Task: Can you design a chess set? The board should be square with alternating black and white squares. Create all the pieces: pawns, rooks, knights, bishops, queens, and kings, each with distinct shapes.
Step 929:
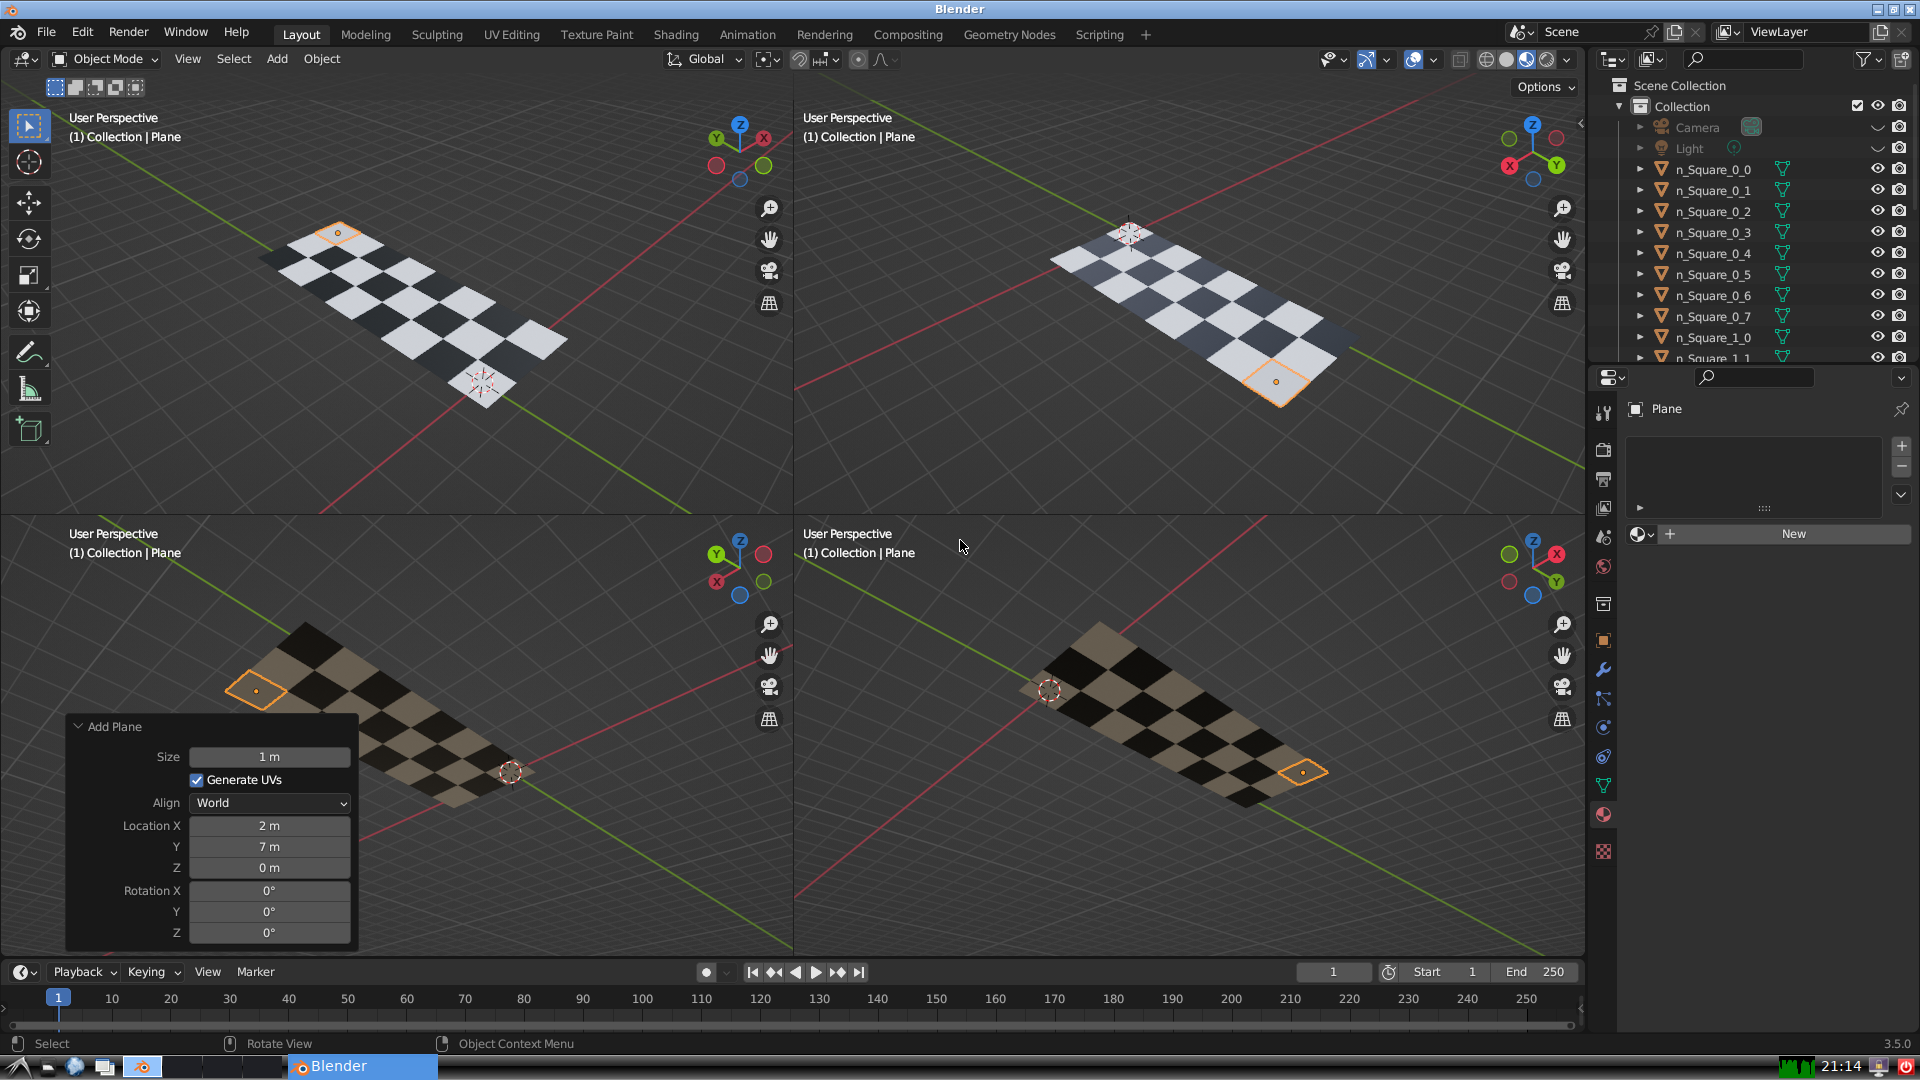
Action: {"mouse_move": [1608, 631]}